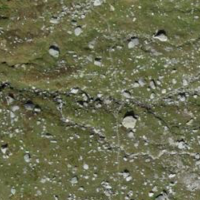
EUNIS habitat code: 26
Species observed at this site:
Oenanthe oenanthe